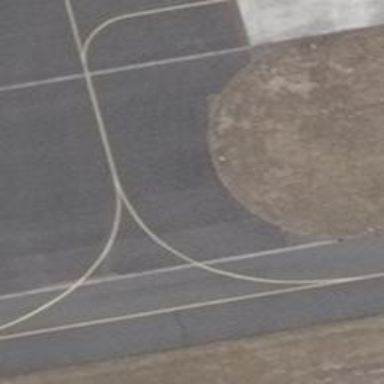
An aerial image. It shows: Taxiway edge marked with aviation lights.